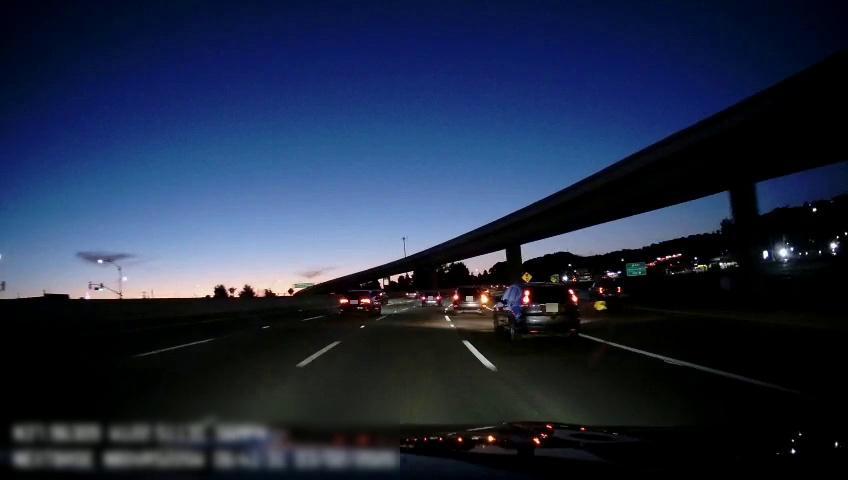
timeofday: Night
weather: Other
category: Drivable Space
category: Vehicles | SUV
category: Vehicles | SUV
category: Vehicles | Car
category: Vehicles | Car
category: Vehicles | Car
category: Vehicles | SUV
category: Vehicles | Car
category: Lanes | Current Lane
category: Lanes | Current Lane
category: Lanes | Alternate Lane
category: Lanes | Alternate Lane
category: Lanes | Alternate Lane
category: Traffic | Signs